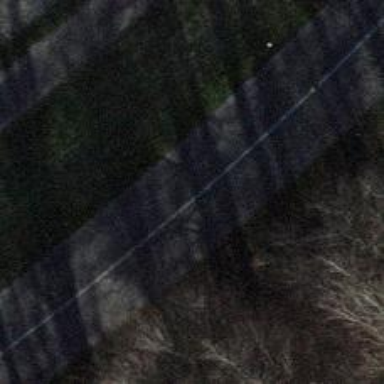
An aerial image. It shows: Tertiary road.